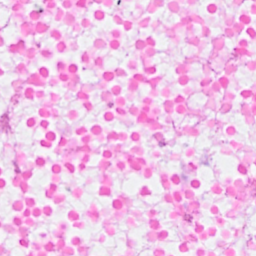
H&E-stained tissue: Breast